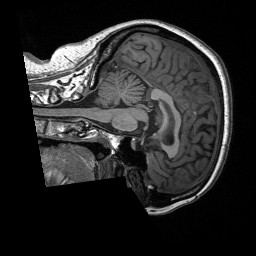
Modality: T1w
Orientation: sagittal
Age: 55
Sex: female
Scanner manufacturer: siemens
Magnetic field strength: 3 T
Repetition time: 2.4 s
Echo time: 0.00226 s